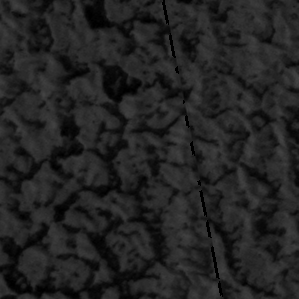
Label: frost